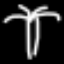
Label: palm tree